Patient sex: M
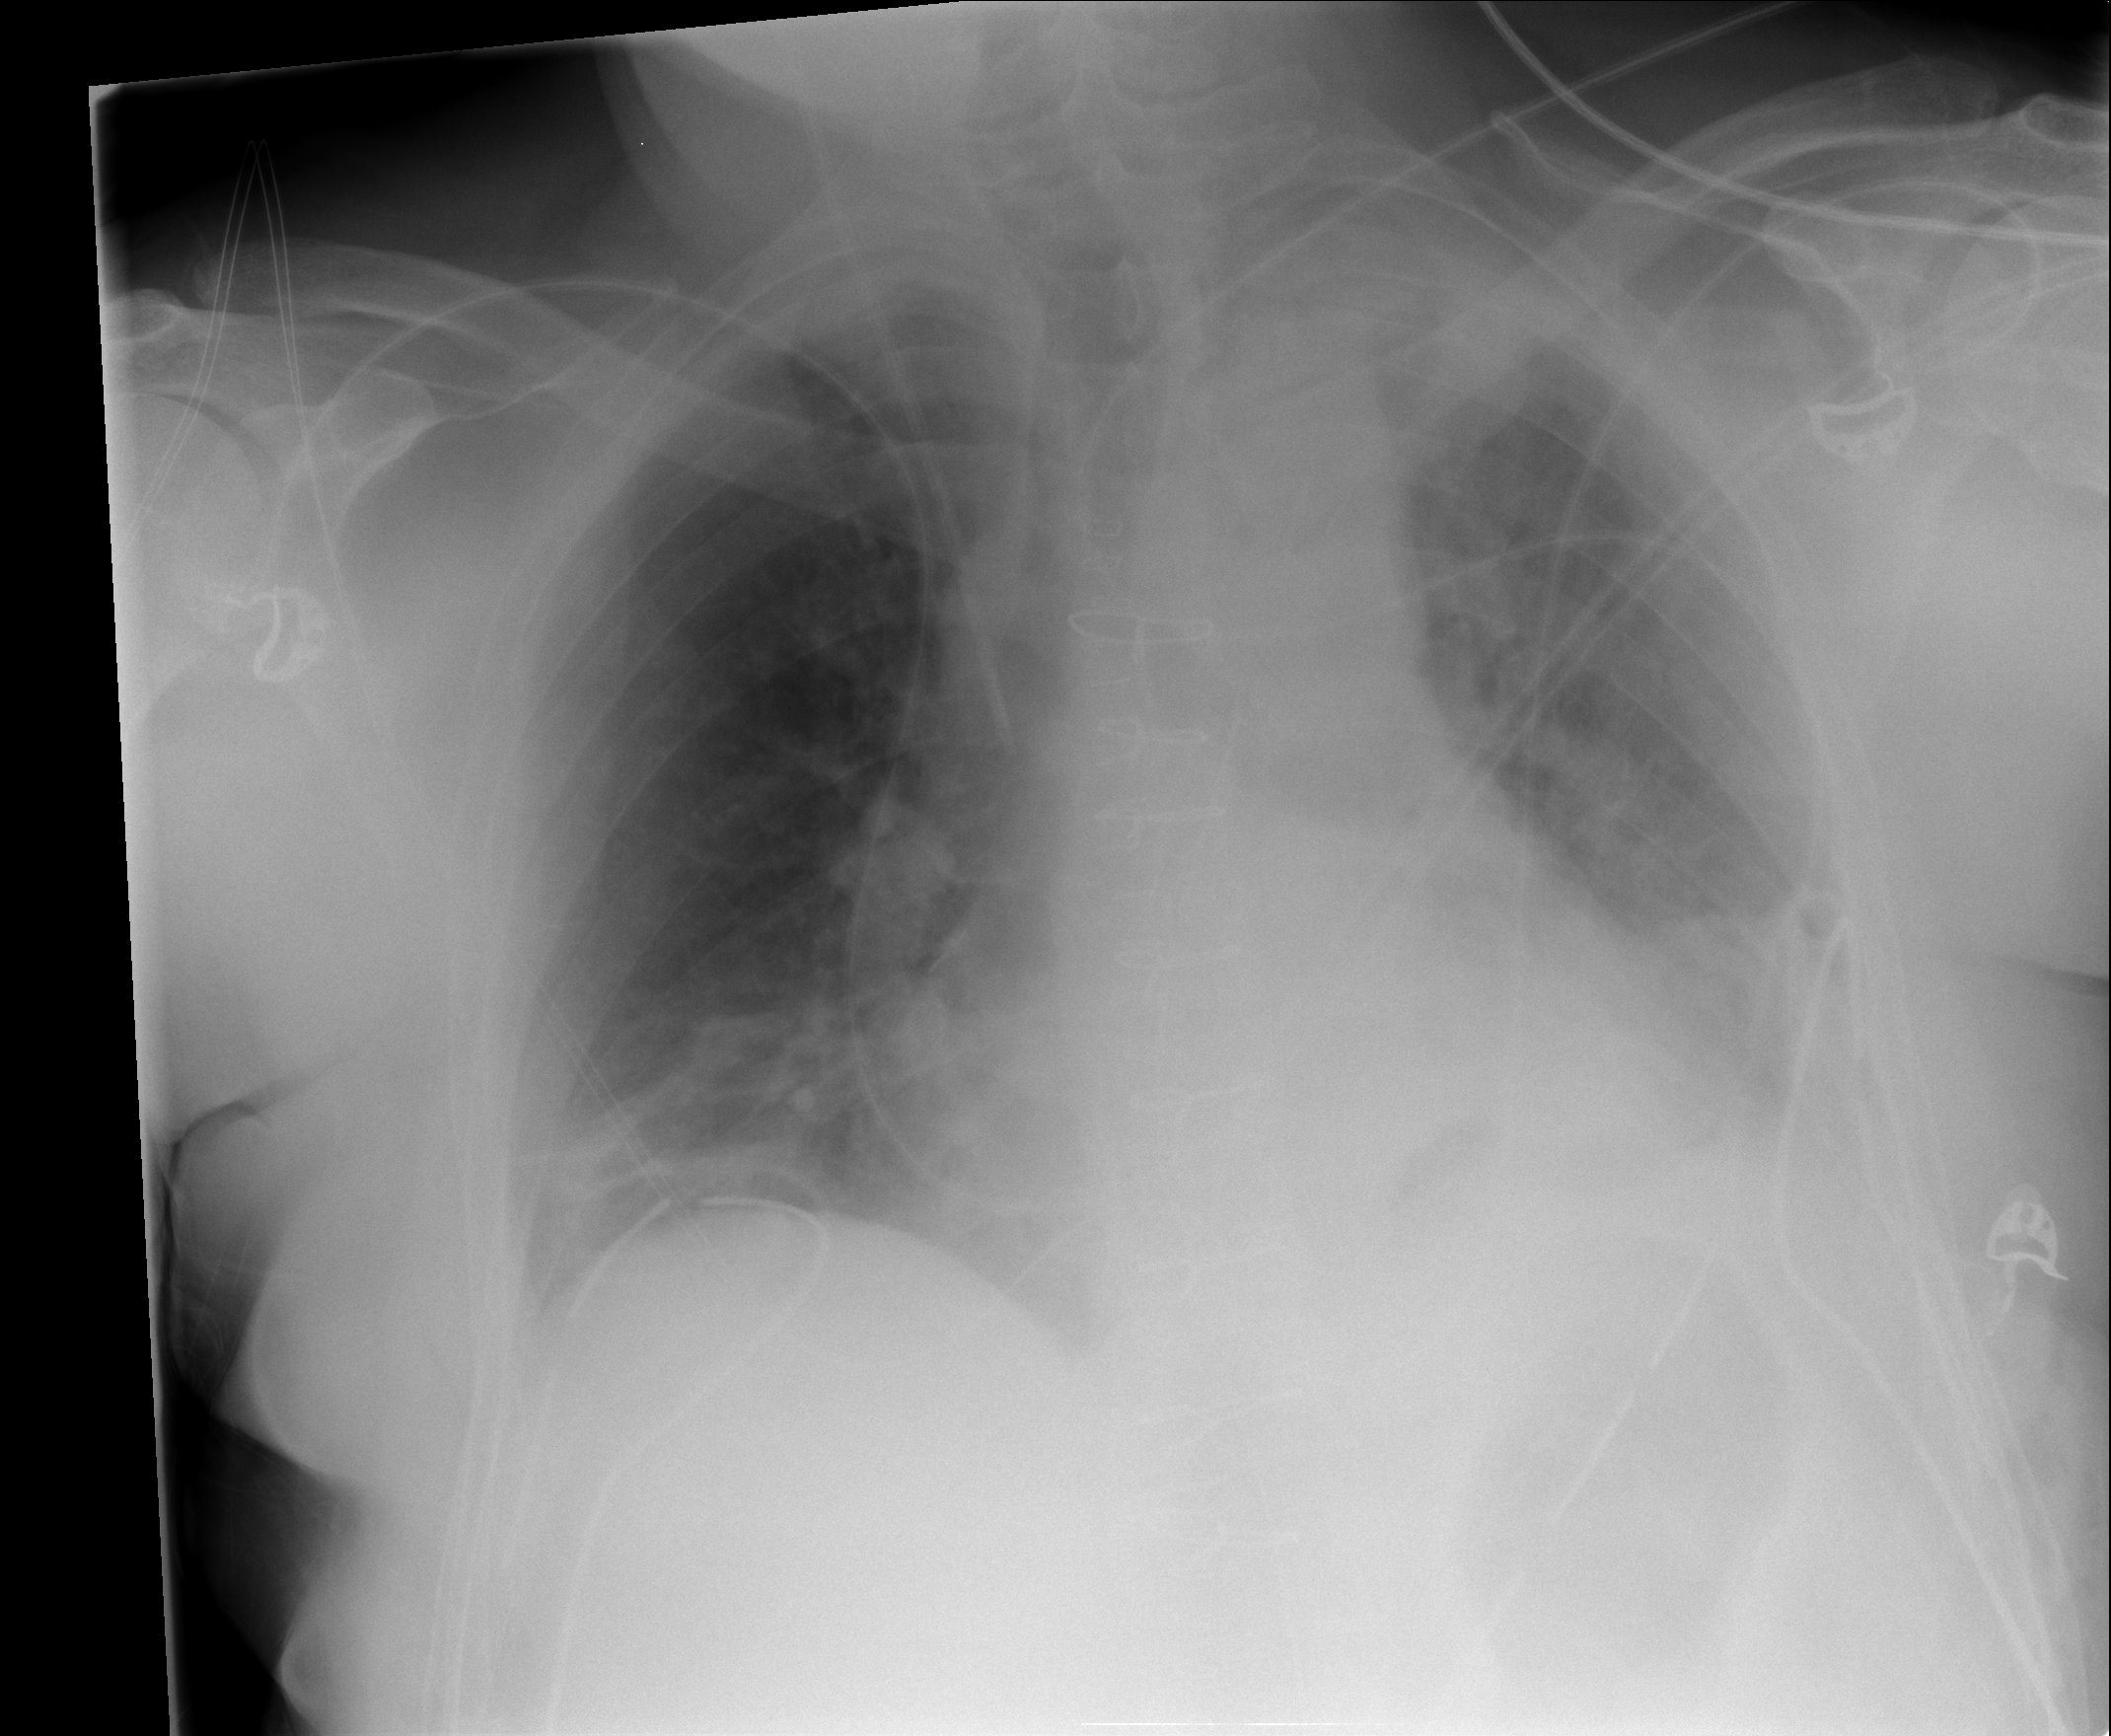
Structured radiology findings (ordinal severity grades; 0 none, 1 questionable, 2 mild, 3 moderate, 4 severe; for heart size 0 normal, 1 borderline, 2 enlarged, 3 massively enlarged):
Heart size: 0
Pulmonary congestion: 0
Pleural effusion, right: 0
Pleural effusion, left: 1
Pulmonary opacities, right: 0
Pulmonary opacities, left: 0
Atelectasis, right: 2
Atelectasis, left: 2